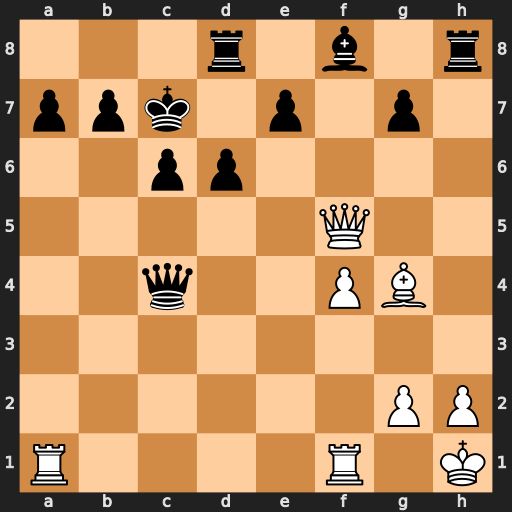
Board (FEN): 3r1b1r/ppk1p1p1/2pp4/5Q2/2q2PB1/8/6PP/R4R1K
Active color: w
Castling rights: -
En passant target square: -
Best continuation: Qa5+ b6 Qxa7#